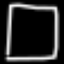
Label: square